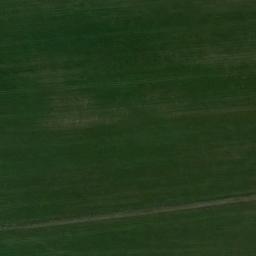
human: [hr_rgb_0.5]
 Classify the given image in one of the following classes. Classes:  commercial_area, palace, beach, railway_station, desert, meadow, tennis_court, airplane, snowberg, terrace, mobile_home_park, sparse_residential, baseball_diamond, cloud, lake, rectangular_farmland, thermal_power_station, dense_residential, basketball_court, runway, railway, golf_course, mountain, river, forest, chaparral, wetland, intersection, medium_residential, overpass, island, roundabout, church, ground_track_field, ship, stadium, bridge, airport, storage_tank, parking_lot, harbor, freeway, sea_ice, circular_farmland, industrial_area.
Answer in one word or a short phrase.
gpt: meadow